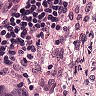
Metastatic tissue present: no